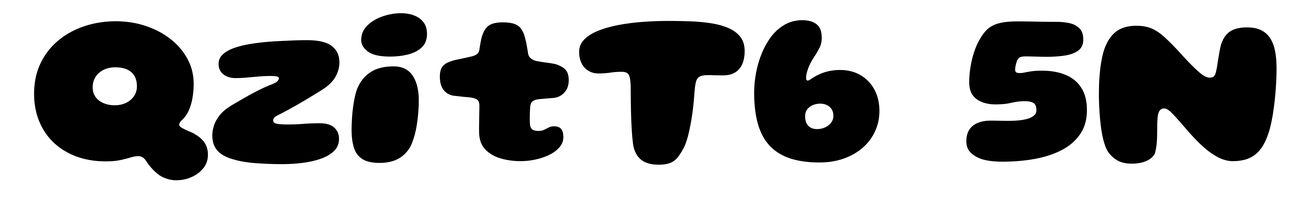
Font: Gluten_ExtraBold